Interaction volume radius: 10 \u00c5
Interaction volume height: 15 \u00c5
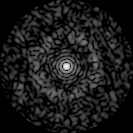
Disorder parameter: 0.8307